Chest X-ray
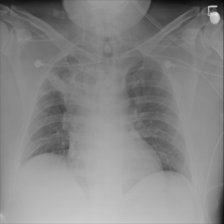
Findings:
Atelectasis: negative
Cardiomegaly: negative
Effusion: negative
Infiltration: negative
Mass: negative
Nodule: negative
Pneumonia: negative
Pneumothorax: negative
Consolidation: negative
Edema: negative
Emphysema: negative
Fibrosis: negative
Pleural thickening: negative
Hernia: negative